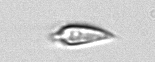
Label: Oxytoxum